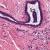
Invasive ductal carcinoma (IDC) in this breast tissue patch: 0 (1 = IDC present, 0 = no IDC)